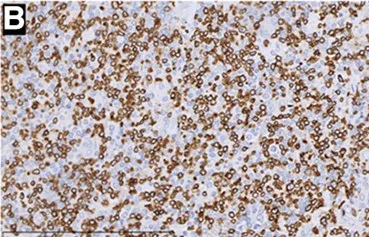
H&E staining and immunohistochemistry pictures of the mass (x400). The tumor tissue strongly expressed CD3.
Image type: pathology (immunostaining)